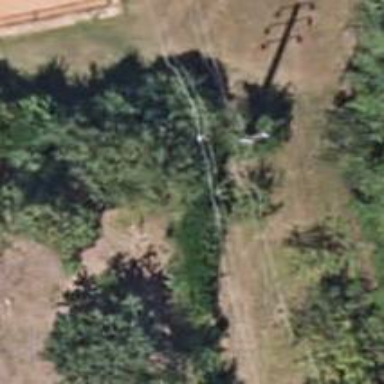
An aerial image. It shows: Minor power line.